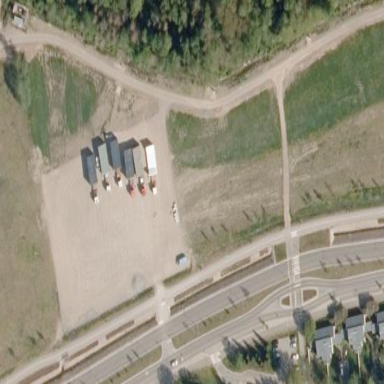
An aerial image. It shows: Unpaved surface parking area.